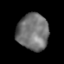
Tissue: lung
Cell type: T cells
Senescence score: 0.2221
Nuclear area (px): 1126
Mean DAPI intensity: 114.996